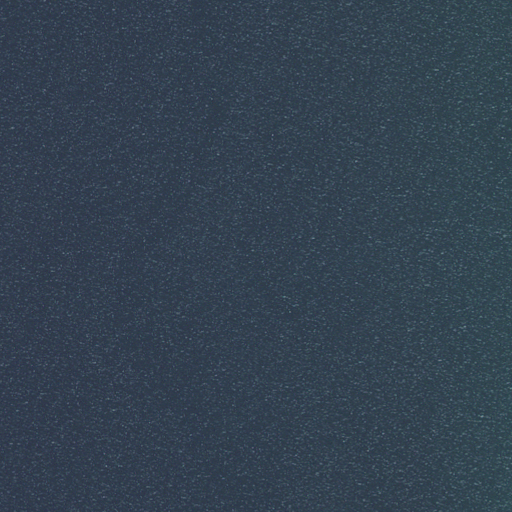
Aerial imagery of beach in Massachusetts named Great Hollow Beach containing only open water